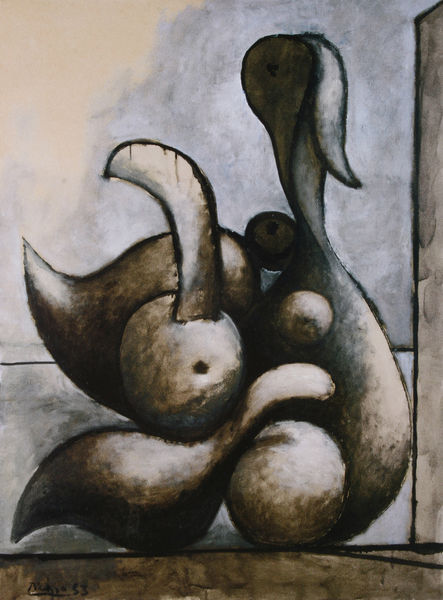
Titel: Nu assis, Sitzender Akt
Künstler: Pablo Picasso
Standort: Düsseldorf
Institution: Kunstsammlung Nordrhein-Westfalen
Schlagwörter: akt, blau, kopf, weiß, kubismus, braun, brust, busen, frau, grau, schwarz, ölbild, mensch, signatur, figur, haare, kind, rund, brüste, strand, ecke, abstrakt, formen, linien, surrealismus, umriss, kontur, form, konturen, picasso, amorph, anthropomorph, konture